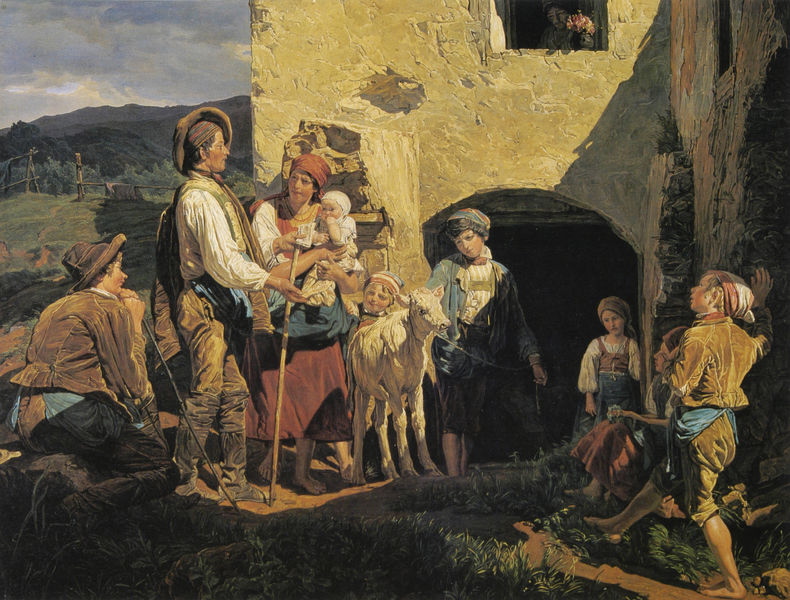
Titel: Das letzte Kalb "Nothverkauf"
Künstler: Ferdinand Georg Waldmüller
Standort: Stuttgart
Institution: Staatsgalerie
Schlagwörter: berg, blau, gemälde, himmel, mann, schatten, schurz, weiß, wolken, frauen, gelb, grün, landschaft, menschen, mädchen, ocker, sitzen, stadt, blume, blumen, braun, fenster, frau, frisur, grau, haar, hintergrund, hut, hüte, kleid, kleider, licht, männer, orange, schwarz, strasse, szene, tür, gebäude, gras, haus, rasen, rot, tier, tiere, tuch, weg, wiese, zaun, beige, haube, rock, hemd, hose, jacke, mütze, wand, arm, stehen, stein, steine, niederlande, schauen, feld, gräser, hügel, natur, vieh, weide, gatter, gehen, pastos, sonne, land, gewand, realismus, tücher, familie, kind, mutter, pflanzen, rosa, wald, bauern, genre, kinder, stock, füße, magd, bogen, fassade, naturalismus, schuhe, schule, stab, hosen, jungen, knaben, bäuerin, laufen, berge, gebirge, kette, sonnenlicht, mauer, kuh, rind, alm, bauernhof, hof, koppel, baby, idylle, kopftuch, maler, durchgang, geländer, junge, bauer, tor, bögen, eingang, ruine, schaf, knabe, lumpen, bayern, abschied, alpen, seil, idyll, wälder, barfuß, jacken, stöcke, stiefel, hauben, niederländisch, rom, tracht, tore, stäbe, brief, wanderer, leder, wams, kopftücher, bauernhaus, stall, grad, trachten, lichtquelle, kniebundhose, ankunft, hirtenstab, wanderstab, holt, bauernfamilie, lederhose, armut, hirte, hirten, schäfer, lehnend, ziege, lehen, römisch, bäuerlich, ahus, felstein, gebireg, hirtenstock, kalb, kälbchen, lederhosen, licth, ockre, ras, rinf, ruene, toz, wieso tabuwort ich spiele nich, nachricht, 1800, bamboccianti, hiren